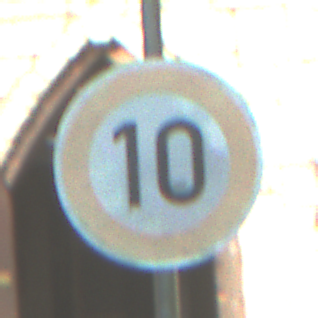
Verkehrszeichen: Geschwindigkeit10
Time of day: MorningAfternoon
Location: Outdoor (Urban)
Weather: PartlyCloudy
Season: NotSpecified
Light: Natural